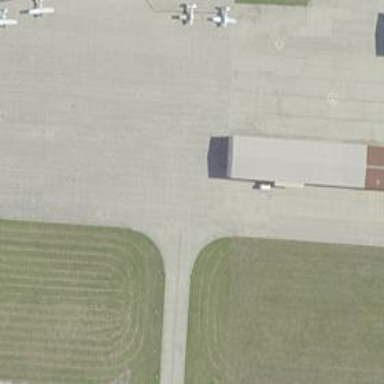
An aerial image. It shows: Image of taxiway at airport.